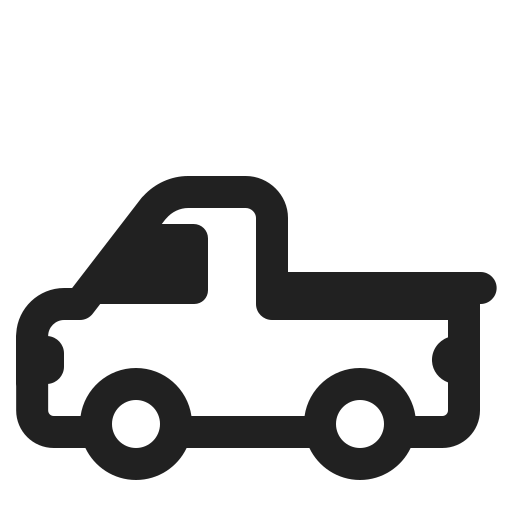
pickup truck high contrast